Contrast-enhanced CT slice 59 of 77
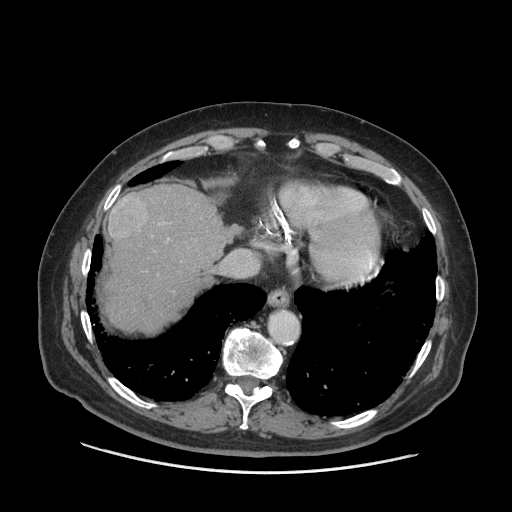
Segmented voxel counts for this case:
Liver: 901605 voxels
Tumor mass: 10873 voxels
Portal vein: 4167 voxels
Abdominal aorta: 9041 voxels